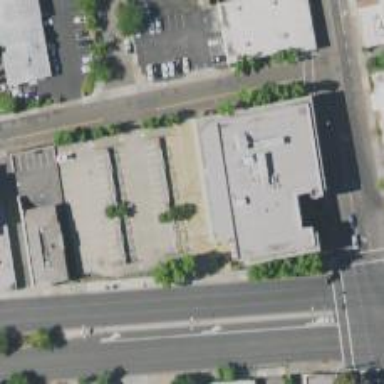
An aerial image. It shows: Office building.